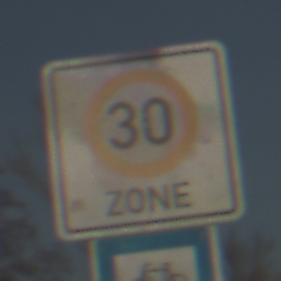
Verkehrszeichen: BeginnZone30
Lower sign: SackgasseRadverkehrDurchlaessig
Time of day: MorningAfternoon
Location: Outdoor (Suburban)
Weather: PartlyCloudy
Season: NotSpecified
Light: Natural